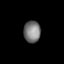
Tissue: lung
Cell type: Endothelial cells
Senescence score: 0.549
Nuclear area (px): 360
Mean DAPI intensity: 120.881